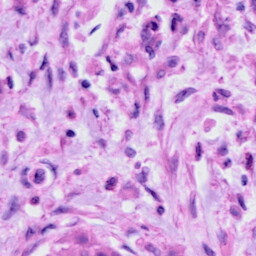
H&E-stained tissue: Cervix